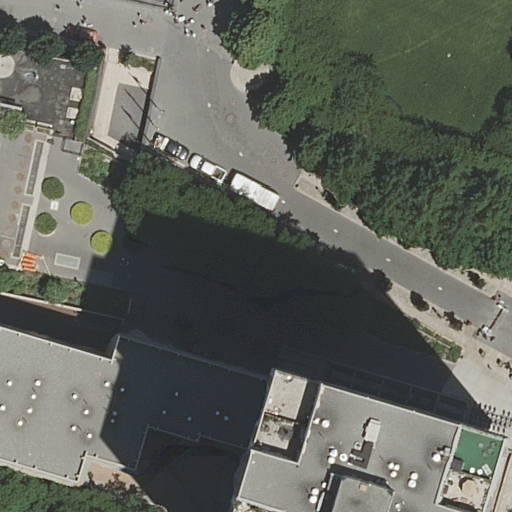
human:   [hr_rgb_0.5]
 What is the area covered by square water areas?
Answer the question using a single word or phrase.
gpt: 0m2

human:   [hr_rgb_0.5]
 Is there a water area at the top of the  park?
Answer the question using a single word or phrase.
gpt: no

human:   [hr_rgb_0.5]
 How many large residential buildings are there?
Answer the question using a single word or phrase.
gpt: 2

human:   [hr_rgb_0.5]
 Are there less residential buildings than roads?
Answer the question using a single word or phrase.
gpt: yes

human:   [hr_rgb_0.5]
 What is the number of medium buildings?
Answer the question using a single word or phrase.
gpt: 0

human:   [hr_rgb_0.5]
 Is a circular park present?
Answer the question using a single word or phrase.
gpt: no

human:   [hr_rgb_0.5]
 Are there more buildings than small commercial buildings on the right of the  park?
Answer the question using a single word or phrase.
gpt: yes

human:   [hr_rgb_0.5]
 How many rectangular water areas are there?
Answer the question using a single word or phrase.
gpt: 1

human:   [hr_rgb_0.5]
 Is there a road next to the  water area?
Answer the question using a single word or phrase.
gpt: yes

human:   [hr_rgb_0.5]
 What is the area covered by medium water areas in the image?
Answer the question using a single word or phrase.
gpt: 0m2

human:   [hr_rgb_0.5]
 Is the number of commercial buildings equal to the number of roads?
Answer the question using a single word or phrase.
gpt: no

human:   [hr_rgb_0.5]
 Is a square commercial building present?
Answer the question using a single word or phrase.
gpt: no

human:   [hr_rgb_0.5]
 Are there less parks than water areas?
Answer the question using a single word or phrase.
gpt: no

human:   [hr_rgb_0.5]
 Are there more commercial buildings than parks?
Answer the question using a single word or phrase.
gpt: no

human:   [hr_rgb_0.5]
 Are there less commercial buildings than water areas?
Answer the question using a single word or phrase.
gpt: yes

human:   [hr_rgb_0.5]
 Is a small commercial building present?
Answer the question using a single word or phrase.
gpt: no

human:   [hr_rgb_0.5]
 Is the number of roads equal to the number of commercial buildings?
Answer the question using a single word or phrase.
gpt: no

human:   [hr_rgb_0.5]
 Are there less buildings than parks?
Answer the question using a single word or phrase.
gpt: no

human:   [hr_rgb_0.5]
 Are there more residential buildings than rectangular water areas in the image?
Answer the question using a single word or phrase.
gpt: yes

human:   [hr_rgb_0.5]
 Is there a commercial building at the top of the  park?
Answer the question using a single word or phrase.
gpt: no

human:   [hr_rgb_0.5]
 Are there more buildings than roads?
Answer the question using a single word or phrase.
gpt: no

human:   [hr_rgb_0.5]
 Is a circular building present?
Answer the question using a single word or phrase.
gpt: no

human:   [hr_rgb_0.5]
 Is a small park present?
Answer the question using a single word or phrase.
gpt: no

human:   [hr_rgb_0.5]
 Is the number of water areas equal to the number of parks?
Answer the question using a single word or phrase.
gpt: yes

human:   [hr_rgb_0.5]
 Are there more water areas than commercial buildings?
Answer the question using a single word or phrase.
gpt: yes

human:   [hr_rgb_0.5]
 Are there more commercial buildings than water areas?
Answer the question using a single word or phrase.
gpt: no

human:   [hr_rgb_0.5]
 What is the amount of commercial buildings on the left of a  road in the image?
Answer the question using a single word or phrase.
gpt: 0

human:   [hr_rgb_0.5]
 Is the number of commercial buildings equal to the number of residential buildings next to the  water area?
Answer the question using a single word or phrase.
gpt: no

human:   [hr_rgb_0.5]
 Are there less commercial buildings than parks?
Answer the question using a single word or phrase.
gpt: yes

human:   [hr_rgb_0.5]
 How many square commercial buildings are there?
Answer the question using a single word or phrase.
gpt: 0

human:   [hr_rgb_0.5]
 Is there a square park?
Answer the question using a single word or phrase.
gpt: no

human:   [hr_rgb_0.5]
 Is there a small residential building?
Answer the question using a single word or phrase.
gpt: no

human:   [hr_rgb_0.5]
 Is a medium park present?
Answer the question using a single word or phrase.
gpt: no

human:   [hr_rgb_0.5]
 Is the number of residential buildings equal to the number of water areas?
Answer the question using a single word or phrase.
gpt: no

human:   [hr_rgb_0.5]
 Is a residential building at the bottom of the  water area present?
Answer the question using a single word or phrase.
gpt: yes

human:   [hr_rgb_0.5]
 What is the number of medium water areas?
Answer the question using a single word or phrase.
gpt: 0